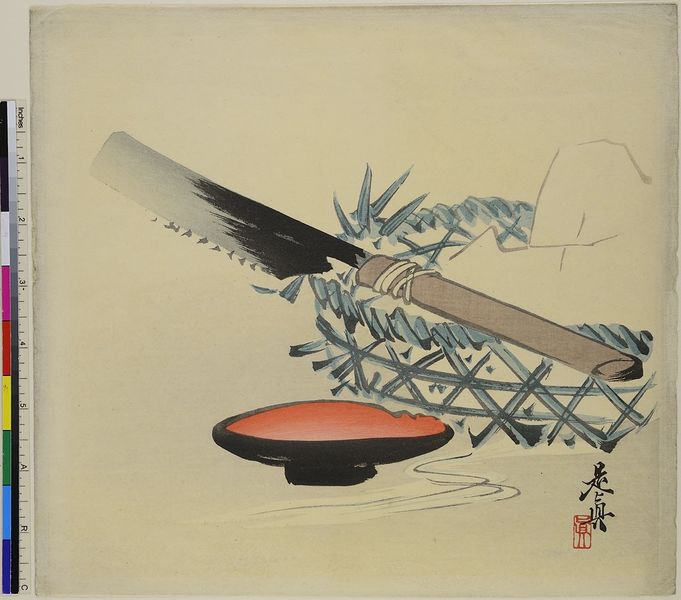
Titel: Bambussäge, Korb und Sakeschale
Künstler: Shibata Zeshin
Standort: Hamburg
Institution: Museum für Kunst und Gewerbe Hamburg
Schlagwörter: blau, bunt, hut, schwarz, zeichen, zeichnung, rot, bart, messer, schale, stillleben, holzschnitt, japan, farbe, grafik, korb, japanisch, schriftzeichen, striche, klinge, gemalt, druck, druckgraphik, druckgrafik, asiatisch, chinesisch, china, bambus, zeit, farbholzschnitt, reis, rasur, edo, machete, print, reproduktionen, druckerzeugnisse, behälter, trinkgefäße, säge, gegenständen, chnia